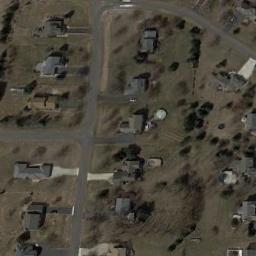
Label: medium_residential